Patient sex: F
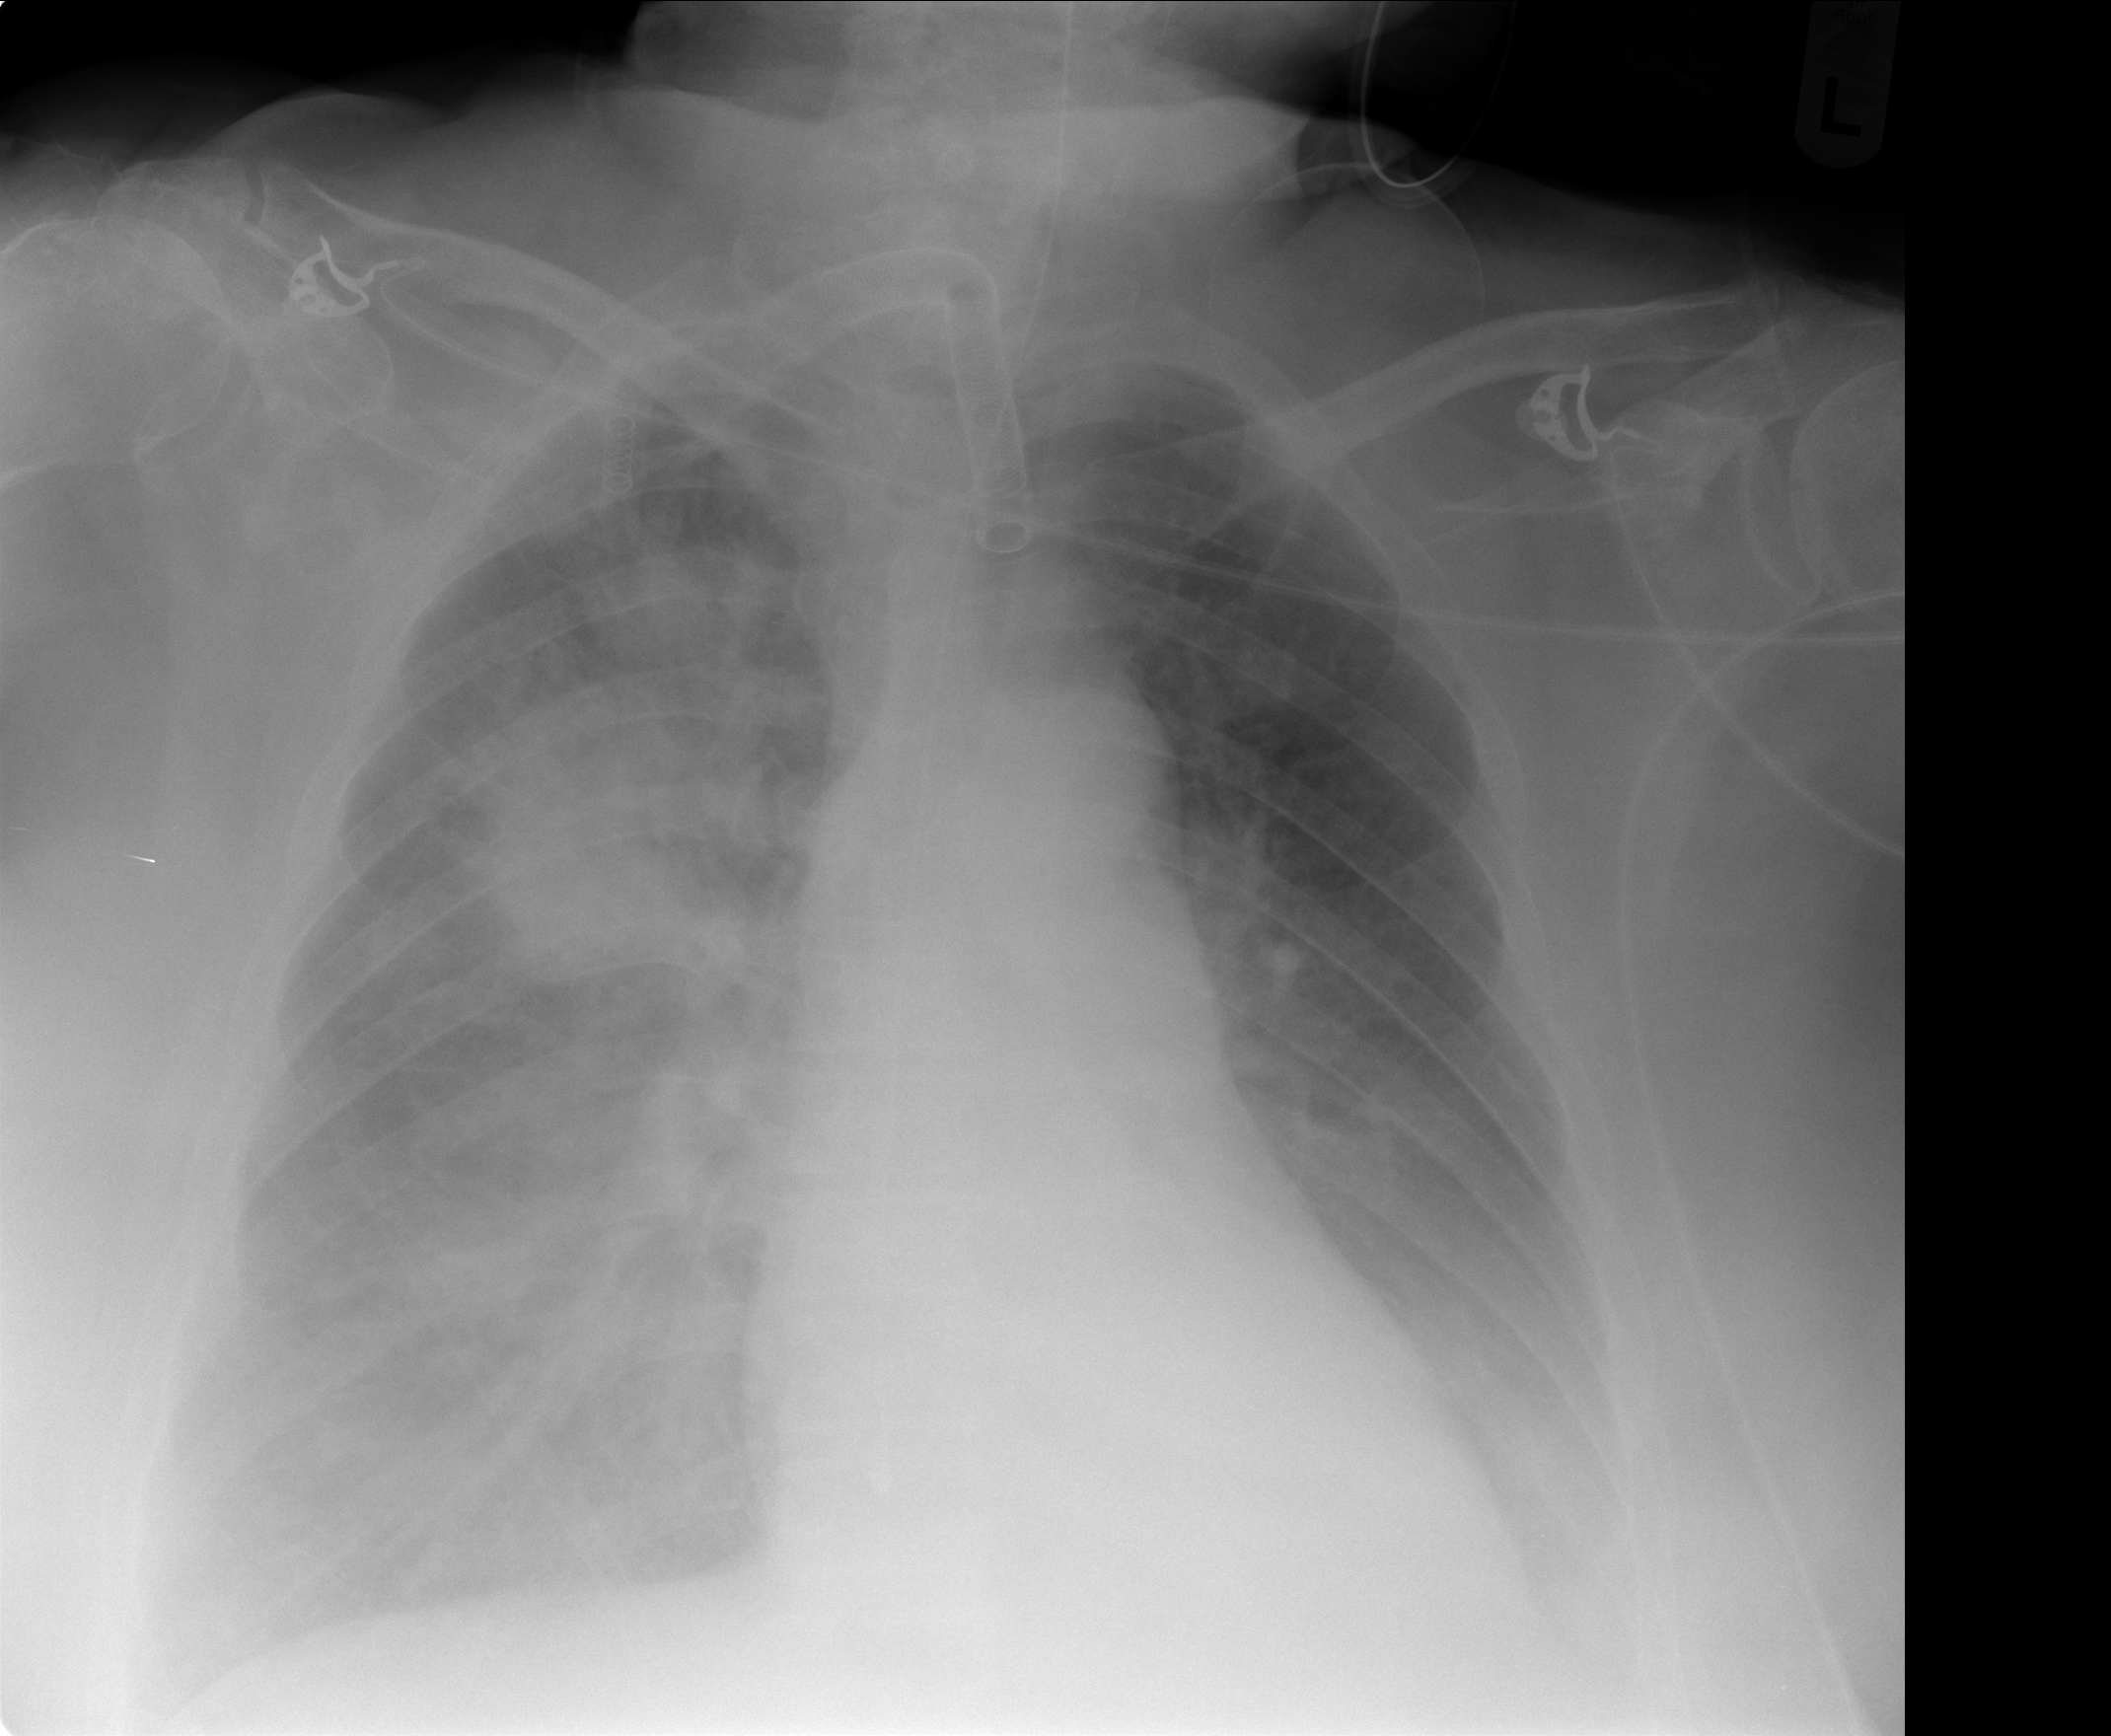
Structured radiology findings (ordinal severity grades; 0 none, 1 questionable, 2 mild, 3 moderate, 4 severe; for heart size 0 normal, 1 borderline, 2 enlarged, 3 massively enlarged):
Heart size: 1
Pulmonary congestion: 3
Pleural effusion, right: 2
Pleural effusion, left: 2
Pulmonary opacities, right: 3
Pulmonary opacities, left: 2
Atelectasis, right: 3
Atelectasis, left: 3